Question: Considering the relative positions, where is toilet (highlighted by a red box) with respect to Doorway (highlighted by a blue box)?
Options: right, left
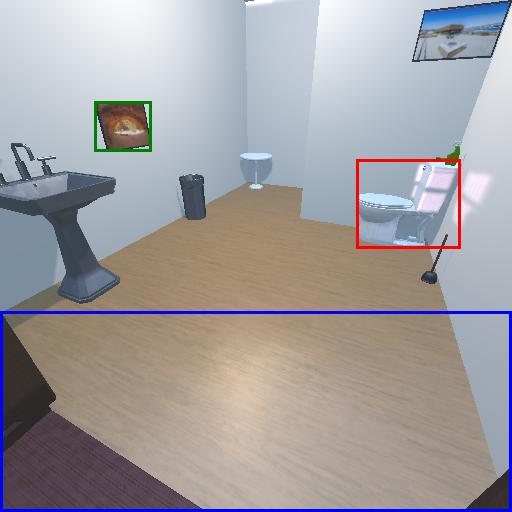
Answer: right